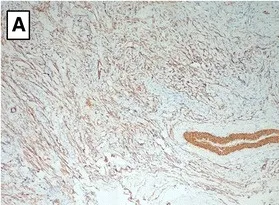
Immunohistochemical staining revealed the expression of smooth muscle actin.
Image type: pathology (immunostaining)